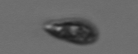
Label: Cryptophyta